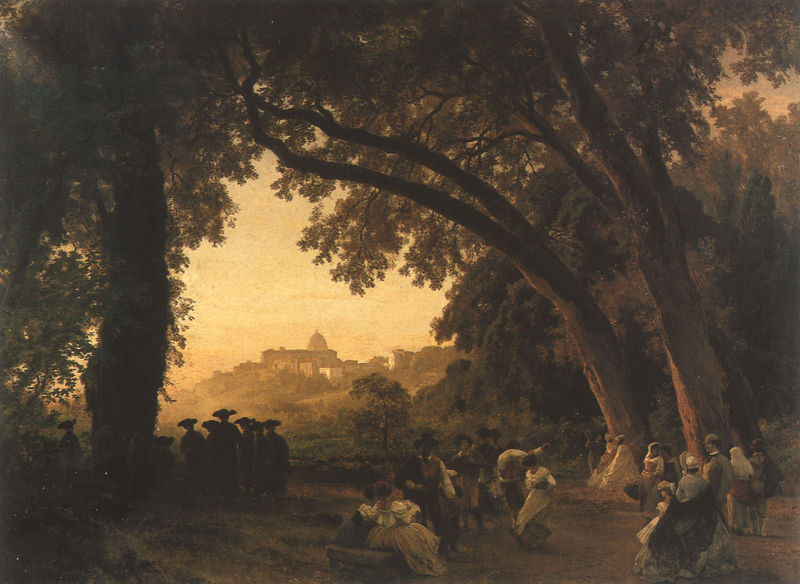
Titel: Saltarellotanz mit Blick auf Castel Gandolfo
Künstler: Oswald Achenbach
Institution: Köln, Wallraf-Richartz-Museum
Schlagwörter: baum, blätter, dunkel, gemälde, gruppe, himmel, laub, schatten, weiß, bäume, frauen, gelb, kirchturm, landschaft, menschen, sand, sitzen, stadt, abend, bewegung, hell, hintergrund, hut, hüte, kleid, kleider, licht, männer, schwarz, szene, weg, fest, gesellschaft, leute, tanz, feier, öl, baumstamm, dämmerung, hügel, natur, büsche, kirche, sonne, boden, familie, tanzen, wald, sommer, düster, ansicht, dorf, ausflug, picknick, platz, silhouette, bank, kuppel, romantik, gruppen, burg, kloster, spaziergang, lichtung, gebogen, soldat, sonntag, bedrohung, licht und schatten, fröhlich, tempel, wochenende, caspar david friedrich, wanderung, waldszene, gemalde, löichtung